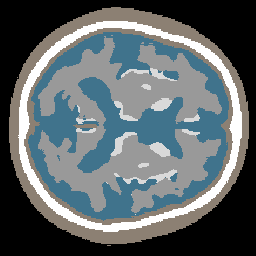
Label: no_lesion